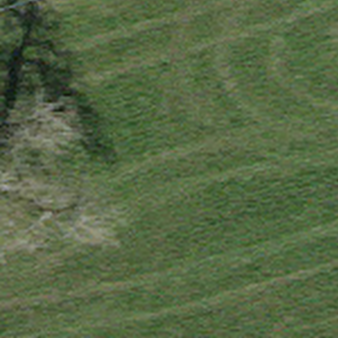
Label: other